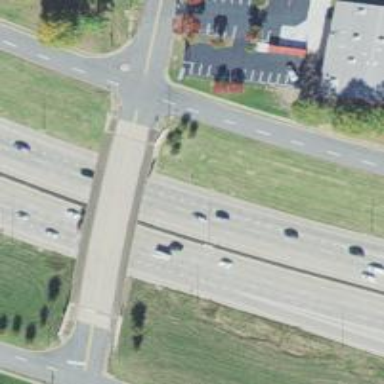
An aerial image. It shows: Footway bridge with beam structure.